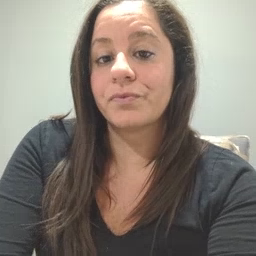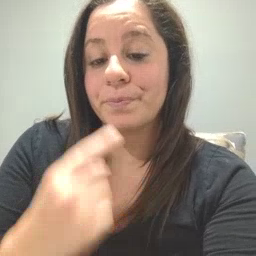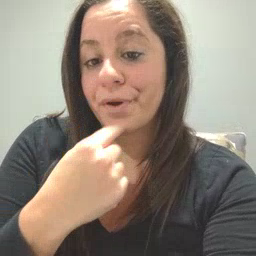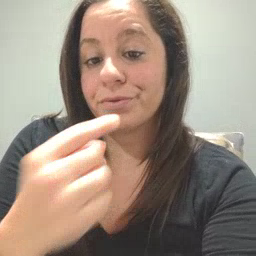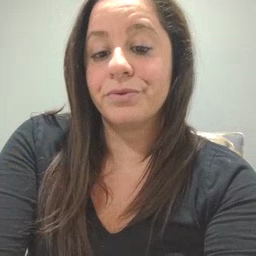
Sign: mouth